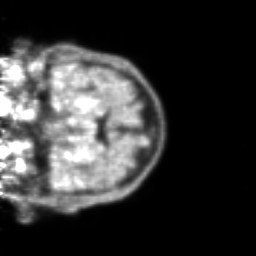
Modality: PET
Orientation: coronal
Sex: male
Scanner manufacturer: ge